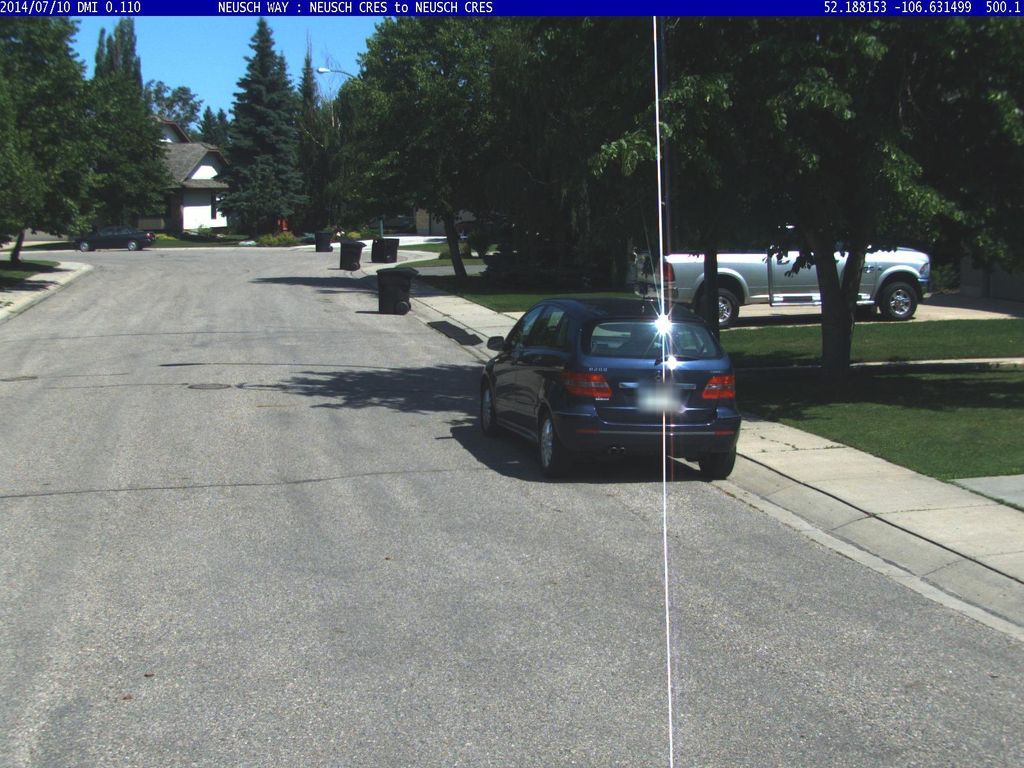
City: saskatoon